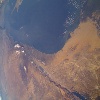
Label: land